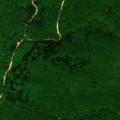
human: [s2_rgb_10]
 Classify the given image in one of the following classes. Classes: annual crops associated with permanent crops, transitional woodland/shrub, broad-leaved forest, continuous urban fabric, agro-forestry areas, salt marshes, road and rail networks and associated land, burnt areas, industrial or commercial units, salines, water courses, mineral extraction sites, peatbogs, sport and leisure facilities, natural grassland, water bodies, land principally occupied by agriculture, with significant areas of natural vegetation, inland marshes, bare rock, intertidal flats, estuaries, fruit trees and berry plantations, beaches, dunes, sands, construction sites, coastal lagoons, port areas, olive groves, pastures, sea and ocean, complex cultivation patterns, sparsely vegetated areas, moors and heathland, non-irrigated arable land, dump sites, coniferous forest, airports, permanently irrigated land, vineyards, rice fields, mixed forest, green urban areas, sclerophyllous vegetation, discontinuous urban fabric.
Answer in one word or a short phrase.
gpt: broad-leaved forest, mixed forest, transitional woodland/shrub